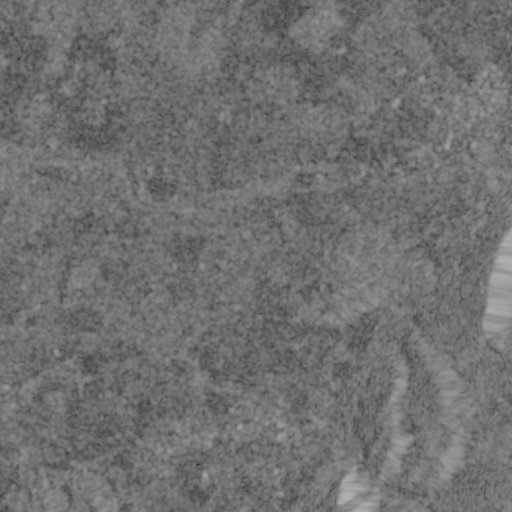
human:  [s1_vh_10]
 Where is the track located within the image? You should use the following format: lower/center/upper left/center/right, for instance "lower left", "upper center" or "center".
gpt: The track is located in the center right of the image.
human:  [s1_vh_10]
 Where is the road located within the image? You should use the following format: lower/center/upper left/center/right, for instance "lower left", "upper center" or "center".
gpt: There is no road in the image.

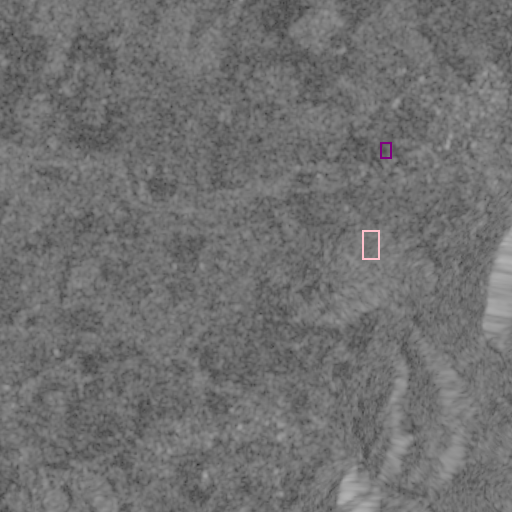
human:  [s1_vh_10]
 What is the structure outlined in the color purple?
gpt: The structure outlined in purple is a park.
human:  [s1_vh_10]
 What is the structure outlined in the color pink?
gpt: The structure outlined in pink is a track.
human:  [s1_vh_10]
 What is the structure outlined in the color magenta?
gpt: There is no magenta outline.